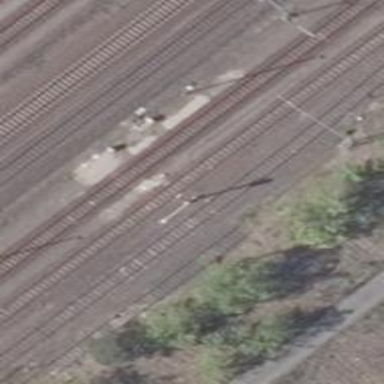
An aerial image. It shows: Disused railway yard.